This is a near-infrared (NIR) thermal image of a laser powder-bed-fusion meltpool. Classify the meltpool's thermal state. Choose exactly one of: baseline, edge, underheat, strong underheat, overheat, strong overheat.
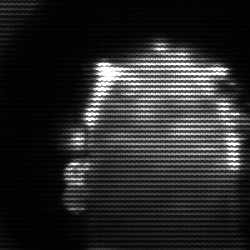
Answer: baseline